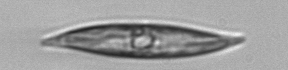
Label: Pleurosigma